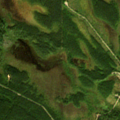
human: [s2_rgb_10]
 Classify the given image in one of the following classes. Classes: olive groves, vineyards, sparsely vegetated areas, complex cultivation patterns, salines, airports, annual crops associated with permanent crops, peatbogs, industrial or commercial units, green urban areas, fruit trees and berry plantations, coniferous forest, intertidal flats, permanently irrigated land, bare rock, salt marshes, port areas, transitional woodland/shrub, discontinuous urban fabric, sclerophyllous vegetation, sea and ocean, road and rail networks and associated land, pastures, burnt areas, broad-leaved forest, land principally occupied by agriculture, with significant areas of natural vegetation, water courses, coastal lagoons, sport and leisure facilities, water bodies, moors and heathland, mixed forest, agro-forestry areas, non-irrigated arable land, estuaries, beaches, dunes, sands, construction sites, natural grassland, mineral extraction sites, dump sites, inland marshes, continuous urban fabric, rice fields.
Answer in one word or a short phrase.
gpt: coniferous forest, mixed forest, transitional woodland/shrub, peatbogs